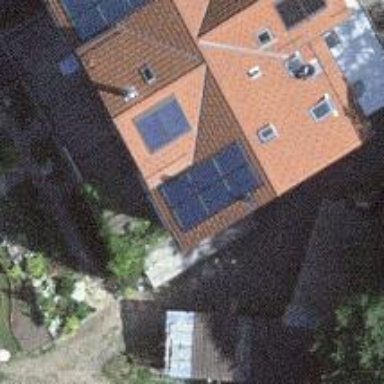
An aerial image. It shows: Solar power generator.